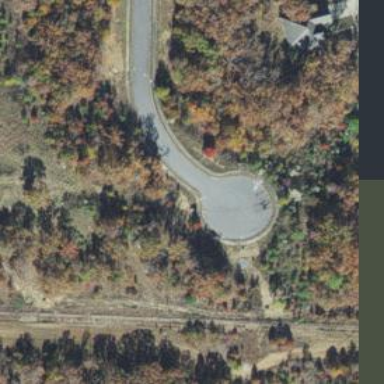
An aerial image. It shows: Turning circle on the road.